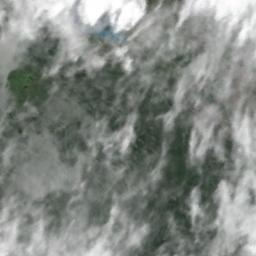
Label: cloud